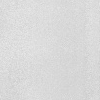
Atmospheric dust classification: dusty